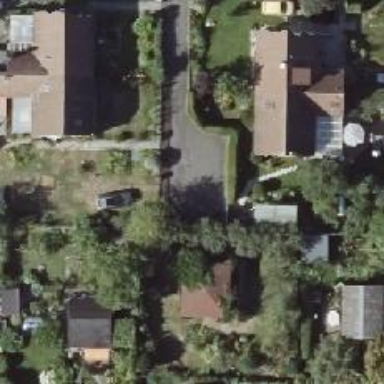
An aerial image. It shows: Asphalt road in residential area.